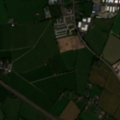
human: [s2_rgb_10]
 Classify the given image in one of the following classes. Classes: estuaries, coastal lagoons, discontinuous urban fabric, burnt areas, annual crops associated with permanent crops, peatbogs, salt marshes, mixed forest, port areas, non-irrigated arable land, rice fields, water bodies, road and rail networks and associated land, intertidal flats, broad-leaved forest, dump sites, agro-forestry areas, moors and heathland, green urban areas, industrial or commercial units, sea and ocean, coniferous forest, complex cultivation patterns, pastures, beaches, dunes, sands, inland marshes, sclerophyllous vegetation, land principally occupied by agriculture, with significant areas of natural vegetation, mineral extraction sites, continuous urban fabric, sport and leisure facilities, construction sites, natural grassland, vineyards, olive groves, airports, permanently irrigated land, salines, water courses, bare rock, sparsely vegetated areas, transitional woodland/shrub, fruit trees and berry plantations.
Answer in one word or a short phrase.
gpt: discontinuous urban fabric, pastures